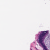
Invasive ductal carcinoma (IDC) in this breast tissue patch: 0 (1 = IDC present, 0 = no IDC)